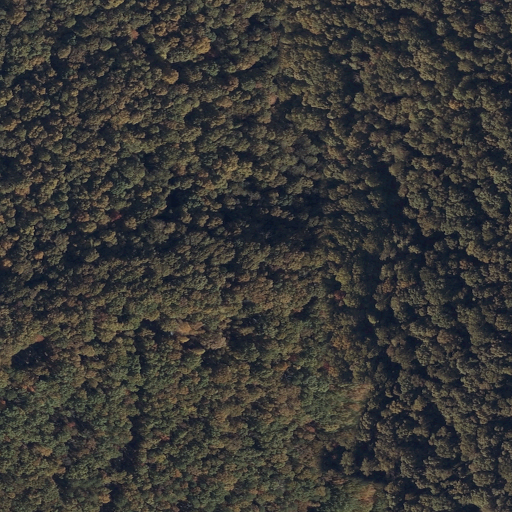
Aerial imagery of cliff(s) in Alabama named Piney Point containing deciduous forest and open development